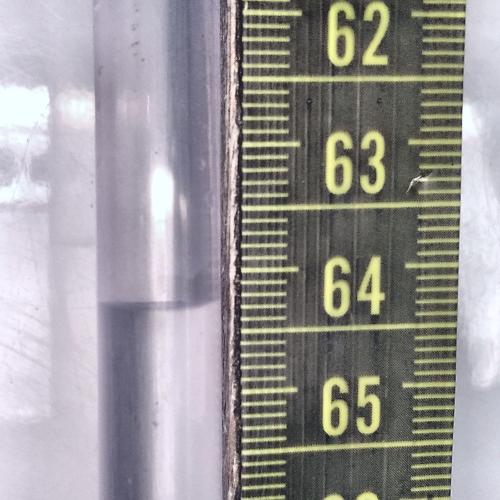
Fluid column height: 64.3 cm